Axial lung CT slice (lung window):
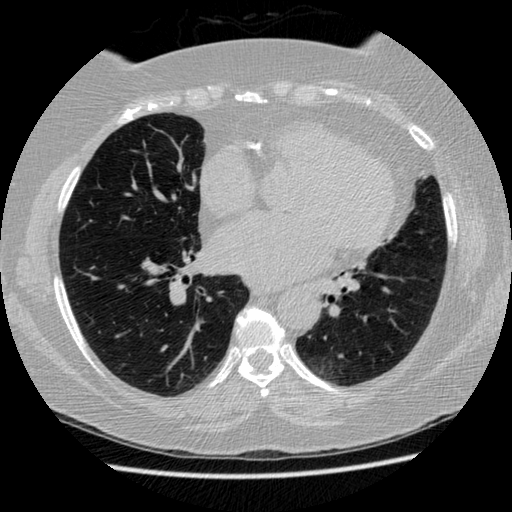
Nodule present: no